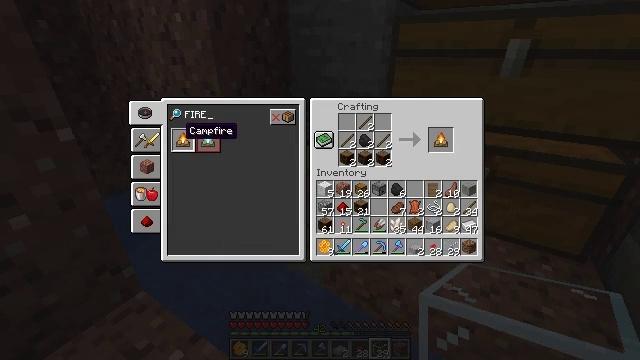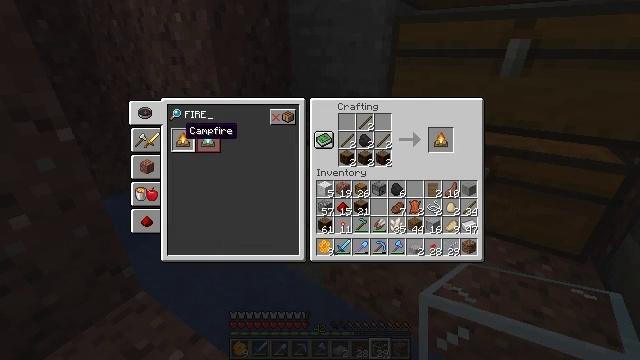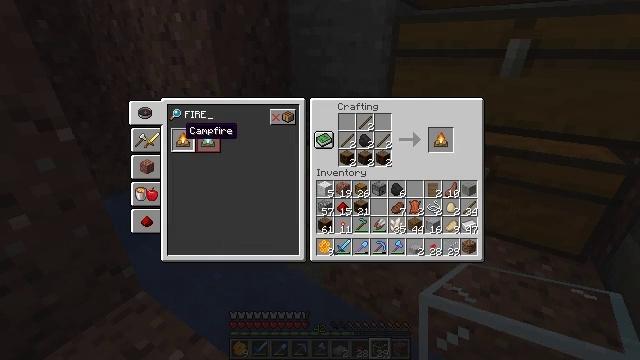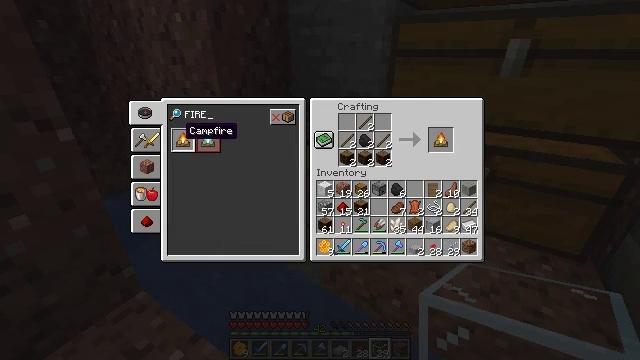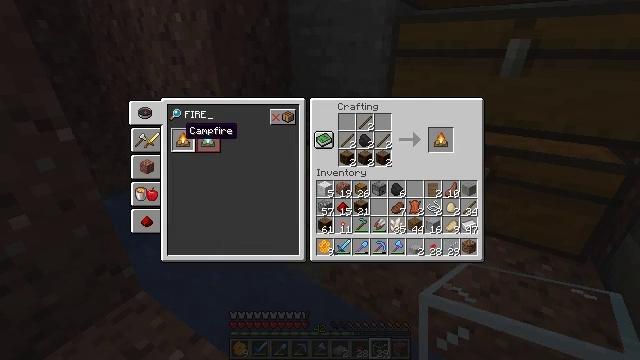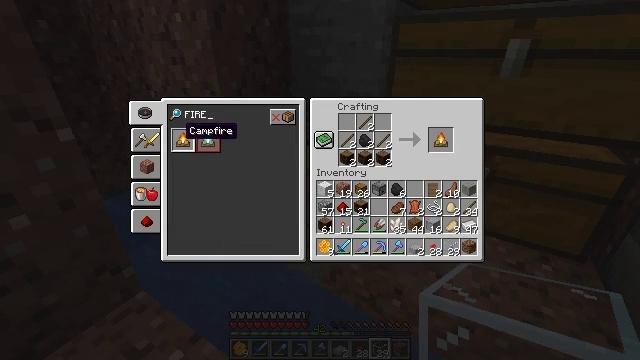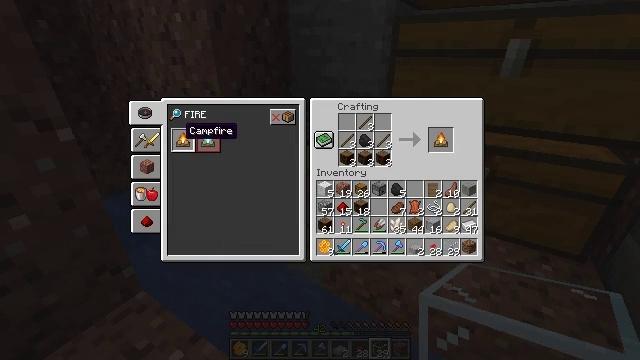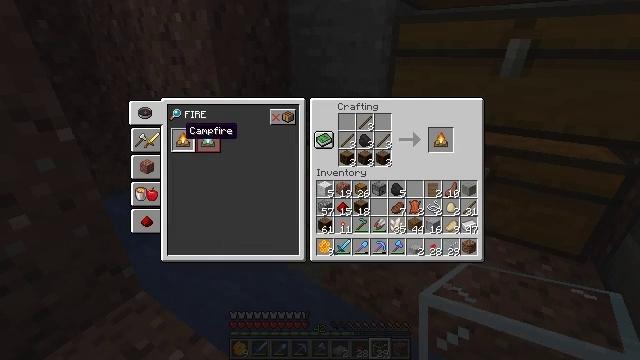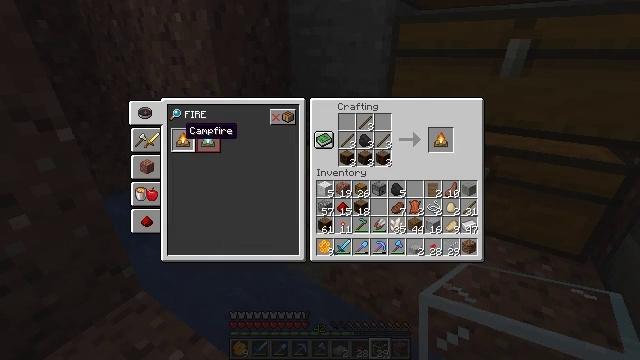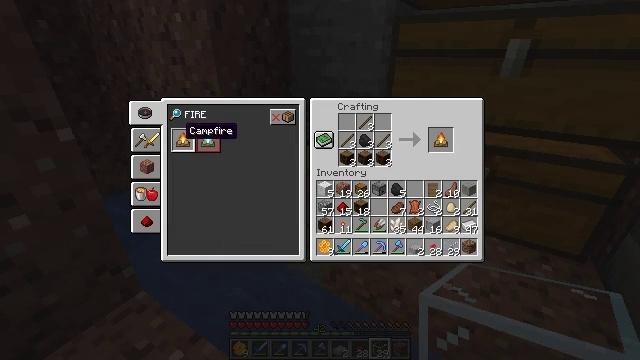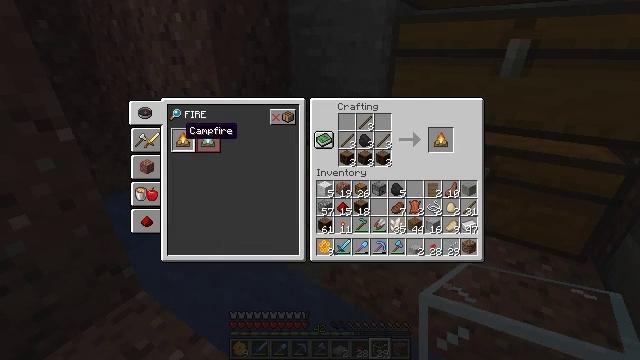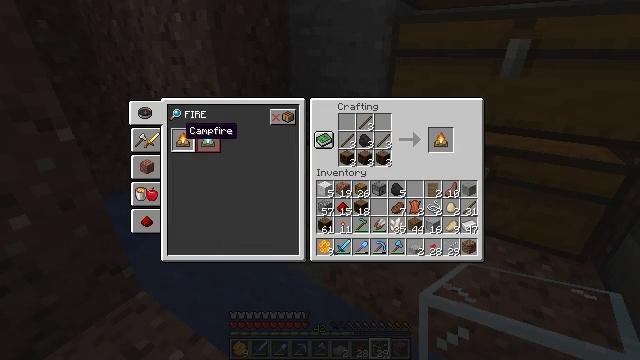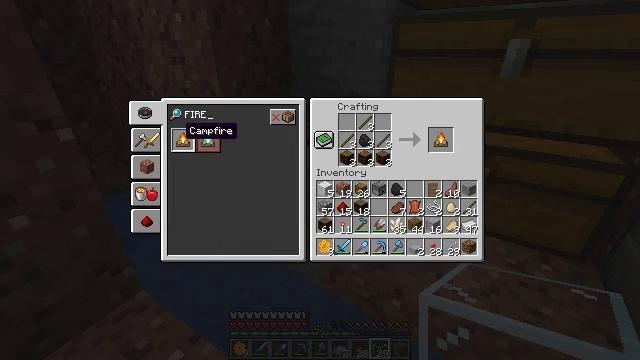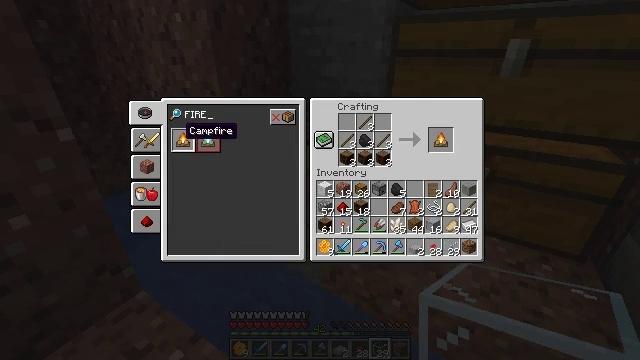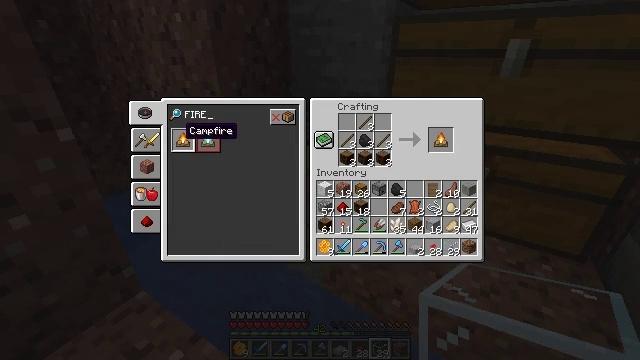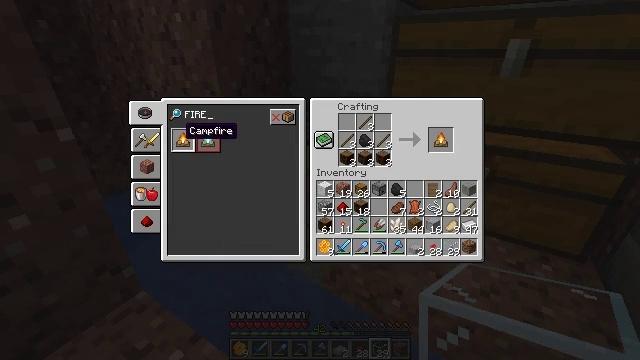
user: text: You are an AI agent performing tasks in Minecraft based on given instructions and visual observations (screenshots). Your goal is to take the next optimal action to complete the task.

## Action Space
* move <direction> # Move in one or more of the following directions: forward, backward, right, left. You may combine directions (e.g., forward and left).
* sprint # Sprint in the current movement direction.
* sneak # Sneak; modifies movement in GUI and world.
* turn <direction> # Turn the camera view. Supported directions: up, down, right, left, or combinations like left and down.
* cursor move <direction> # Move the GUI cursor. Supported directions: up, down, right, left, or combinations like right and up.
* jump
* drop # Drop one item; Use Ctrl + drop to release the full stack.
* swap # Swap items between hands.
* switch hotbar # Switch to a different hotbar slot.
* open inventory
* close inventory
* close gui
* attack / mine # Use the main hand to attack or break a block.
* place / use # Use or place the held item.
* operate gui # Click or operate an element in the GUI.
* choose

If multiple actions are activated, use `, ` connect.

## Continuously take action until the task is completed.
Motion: motion action
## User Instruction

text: Craft a campfire.
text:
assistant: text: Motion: operate gui
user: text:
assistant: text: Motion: operate gui
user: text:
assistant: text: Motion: operate gui
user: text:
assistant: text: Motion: no_op
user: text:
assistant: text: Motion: no_op
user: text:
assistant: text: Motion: no_op
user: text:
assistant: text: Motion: no_op
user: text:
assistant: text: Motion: no_op
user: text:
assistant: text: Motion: no_op
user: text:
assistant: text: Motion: no_op
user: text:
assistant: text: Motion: no_op
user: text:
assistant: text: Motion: no_op
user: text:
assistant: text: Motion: no_op
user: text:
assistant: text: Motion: operate gui
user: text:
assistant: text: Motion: operate gui
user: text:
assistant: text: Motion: operate gui
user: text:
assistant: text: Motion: no_op
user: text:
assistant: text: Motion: no_op
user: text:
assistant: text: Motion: no_op
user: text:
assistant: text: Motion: no_op
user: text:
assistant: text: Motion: no_op
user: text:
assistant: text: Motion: cursor move right and down
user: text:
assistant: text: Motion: cursor move right and down
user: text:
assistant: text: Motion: cursor move right and down
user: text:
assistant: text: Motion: cursor move right
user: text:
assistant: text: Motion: no_op
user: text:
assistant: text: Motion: cursor move up
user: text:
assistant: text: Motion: sneak
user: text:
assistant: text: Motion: sneak
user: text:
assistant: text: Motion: sneak